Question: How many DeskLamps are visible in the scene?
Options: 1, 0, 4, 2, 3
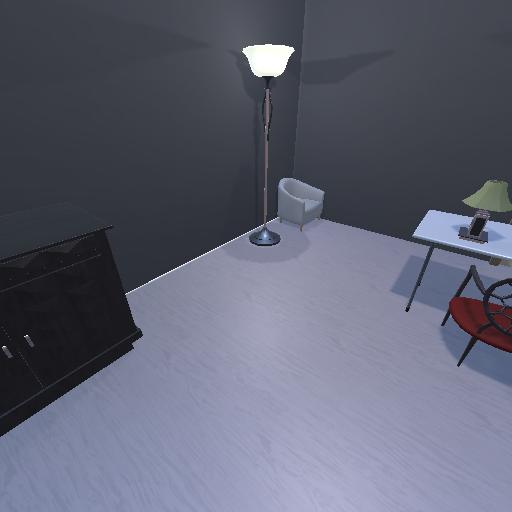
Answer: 1